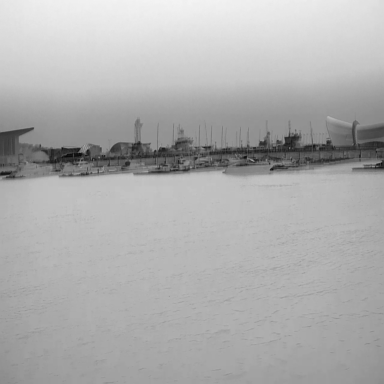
There are 15 objects shown in the infrared image, including five canoes, eight container_ships, and two liners.